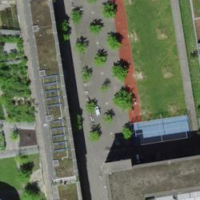
EUNIS habitat code: 53
Species observed at this site:
Stachys recta
Polygonum aviculare
Neottia ovata
Alisma plantago-aquatica